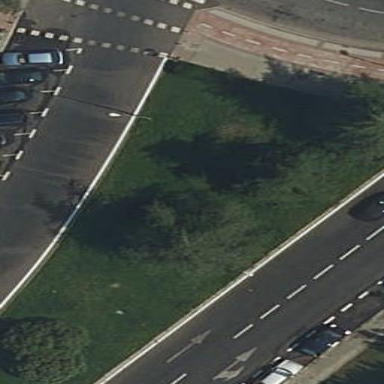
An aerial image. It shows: Garden with kerb barrier.